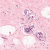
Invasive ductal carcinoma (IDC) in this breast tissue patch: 0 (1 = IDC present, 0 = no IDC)